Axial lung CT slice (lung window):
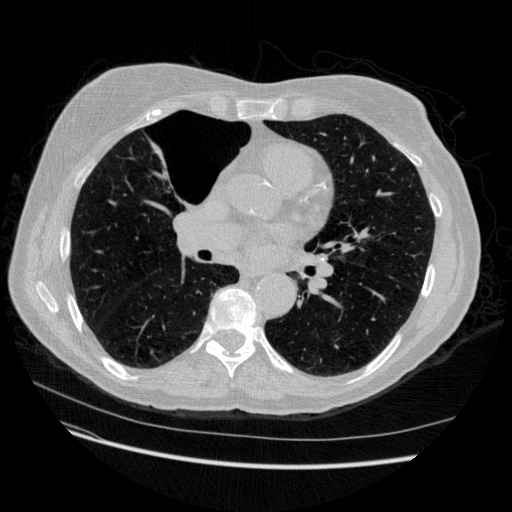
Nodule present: no